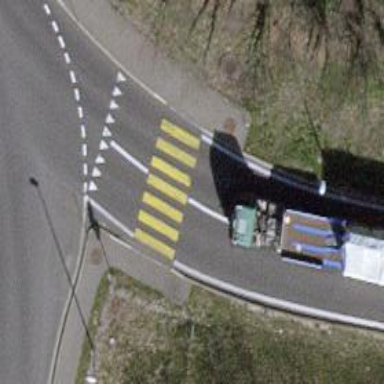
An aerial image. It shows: Uncontrolled road crossing.